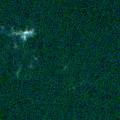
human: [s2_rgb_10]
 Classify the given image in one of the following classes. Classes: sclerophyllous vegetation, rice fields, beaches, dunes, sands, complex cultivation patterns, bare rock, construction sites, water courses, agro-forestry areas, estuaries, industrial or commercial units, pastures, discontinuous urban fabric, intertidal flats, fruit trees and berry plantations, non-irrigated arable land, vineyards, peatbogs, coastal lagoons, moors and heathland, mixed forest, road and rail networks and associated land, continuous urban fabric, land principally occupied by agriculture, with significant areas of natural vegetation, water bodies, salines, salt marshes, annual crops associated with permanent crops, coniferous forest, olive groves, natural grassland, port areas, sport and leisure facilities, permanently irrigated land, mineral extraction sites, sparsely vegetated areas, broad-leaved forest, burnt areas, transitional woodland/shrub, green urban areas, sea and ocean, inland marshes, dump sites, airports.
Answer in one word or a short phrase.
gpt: sea and ocean